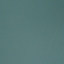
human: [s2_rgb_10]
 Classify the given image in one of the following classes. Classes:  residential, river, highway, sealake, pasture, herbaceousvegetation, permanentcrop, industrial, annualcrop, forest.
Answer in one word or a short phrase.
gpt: SeaLake